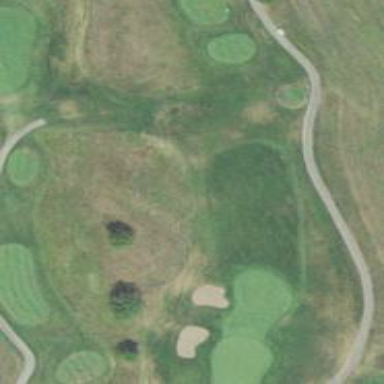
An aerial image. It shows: Rough area in golf course.